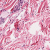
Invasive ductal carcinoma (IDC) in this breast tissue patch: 0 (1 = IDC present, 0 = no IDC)